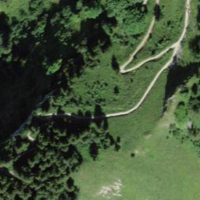
EUNIS habitat code: 32
Species observed at this site:
Sedum album
Heracleum sphondylium